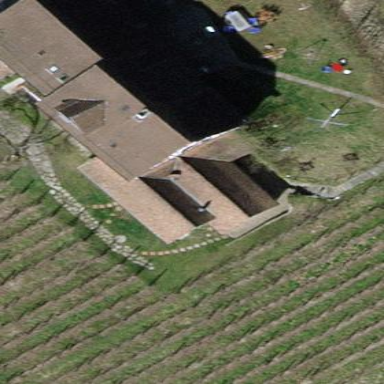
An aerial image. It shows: Detached building with gabled roof.